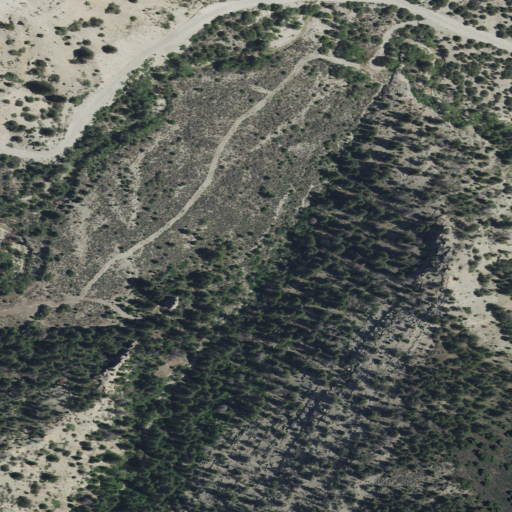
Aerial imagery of valley in Utah named Pinnacle Canyon containing evergreen forest, shrub, open development, low intensity development, medium intensity development, and high intensity development